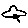
Label: car